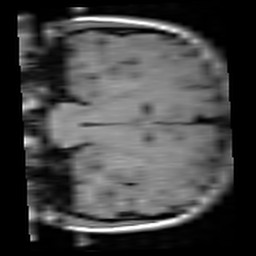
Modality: T1w
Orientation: coronal
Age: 20
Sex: female
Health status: healthy
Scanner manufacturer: siemens
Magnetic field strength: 3 T
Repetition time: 4.1 s
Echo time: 0.0085 s